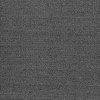
Atmospheric dust classification: dusty